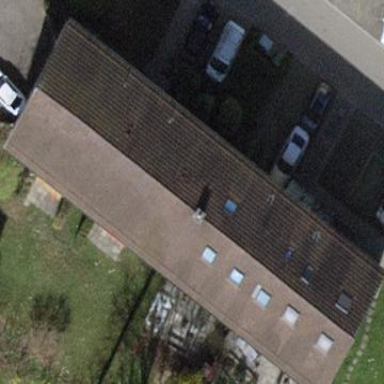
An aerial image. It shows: Building with pitched roof.